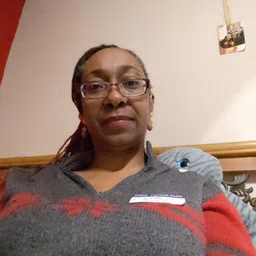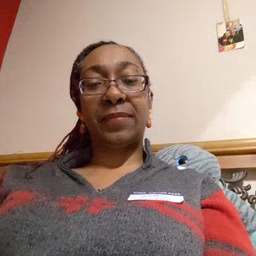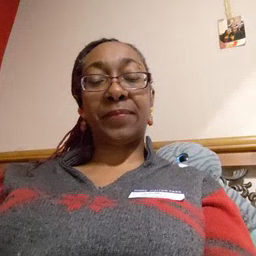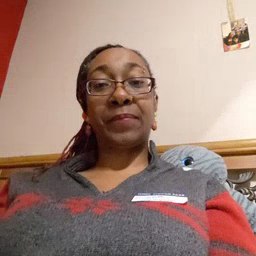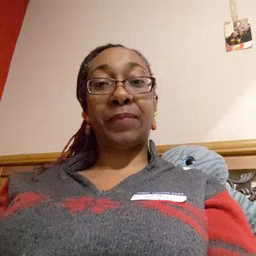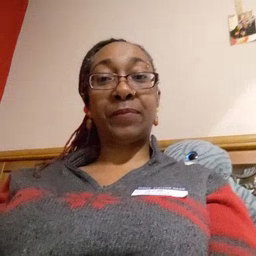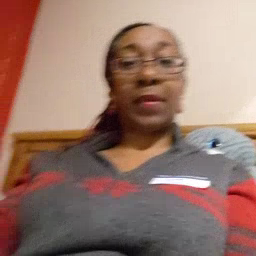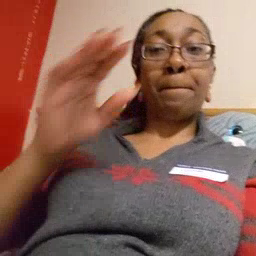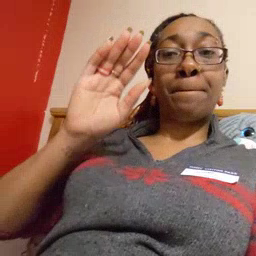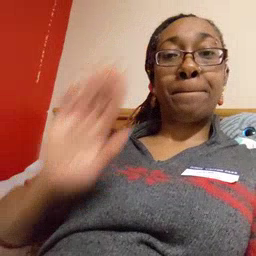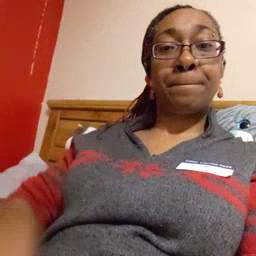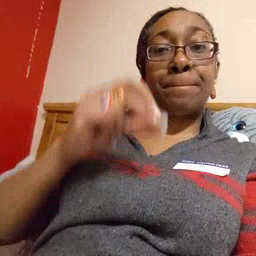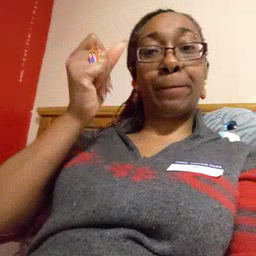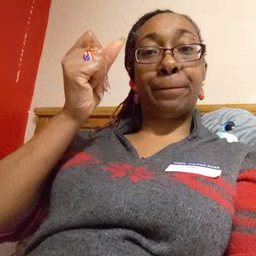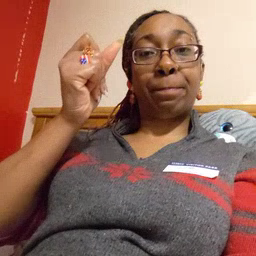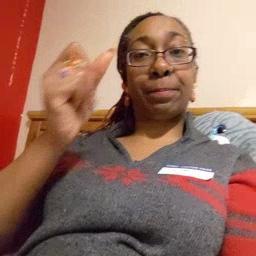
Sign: puppy